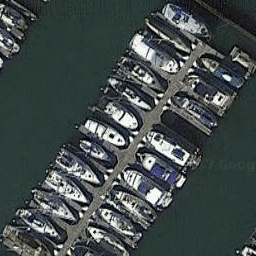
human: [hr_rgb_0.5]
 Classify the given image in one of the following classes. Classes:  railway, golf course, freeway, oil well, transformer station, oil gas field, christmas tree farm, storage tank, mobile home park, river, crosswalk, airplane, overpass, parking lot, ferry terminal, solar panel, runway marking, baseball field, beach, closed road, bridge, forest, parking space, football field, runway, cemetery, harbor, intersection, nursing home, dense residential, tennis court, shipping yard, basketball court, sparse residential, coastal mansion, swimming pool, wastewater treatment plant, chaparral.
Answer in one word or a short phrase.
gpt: harbor